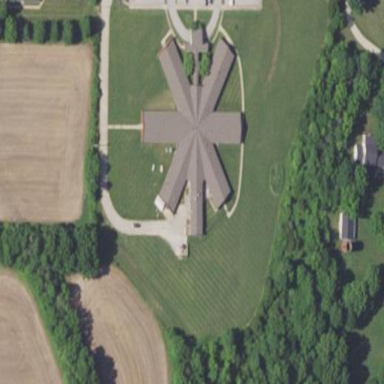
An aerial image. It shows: Nursing home building.